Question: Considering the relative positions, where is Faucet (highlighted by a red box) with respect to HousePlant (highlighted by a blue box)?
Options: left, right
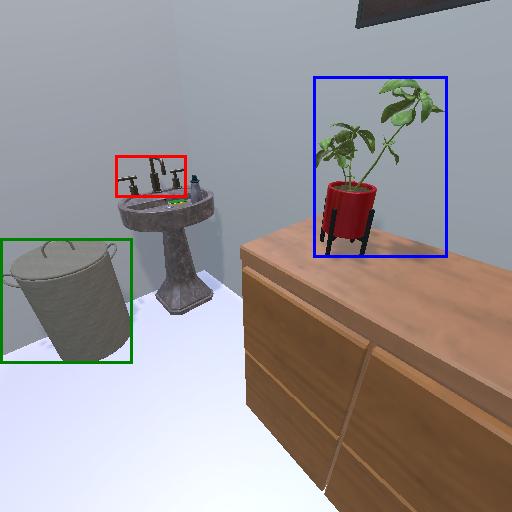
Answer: left